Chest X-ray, AP view. Patient: 52 years old, sex M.
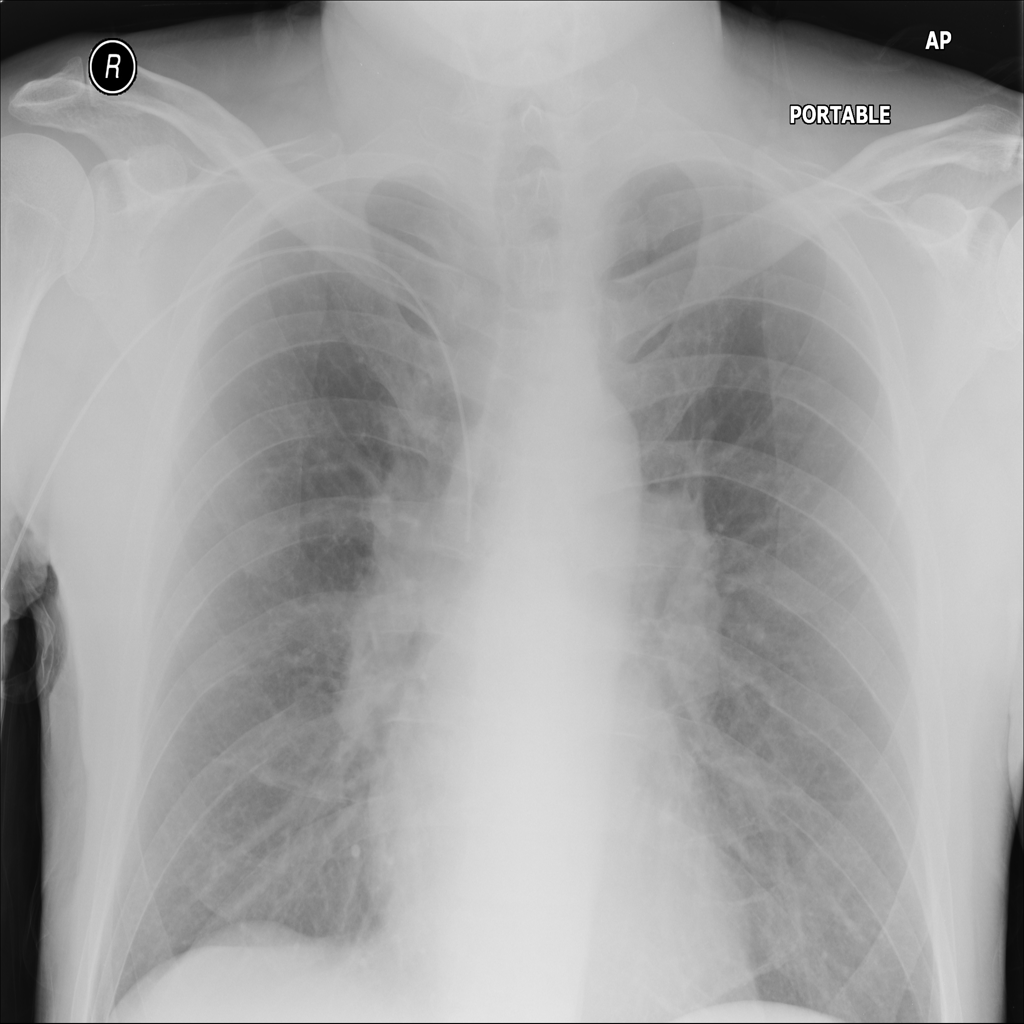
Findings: No Finding